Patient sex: M
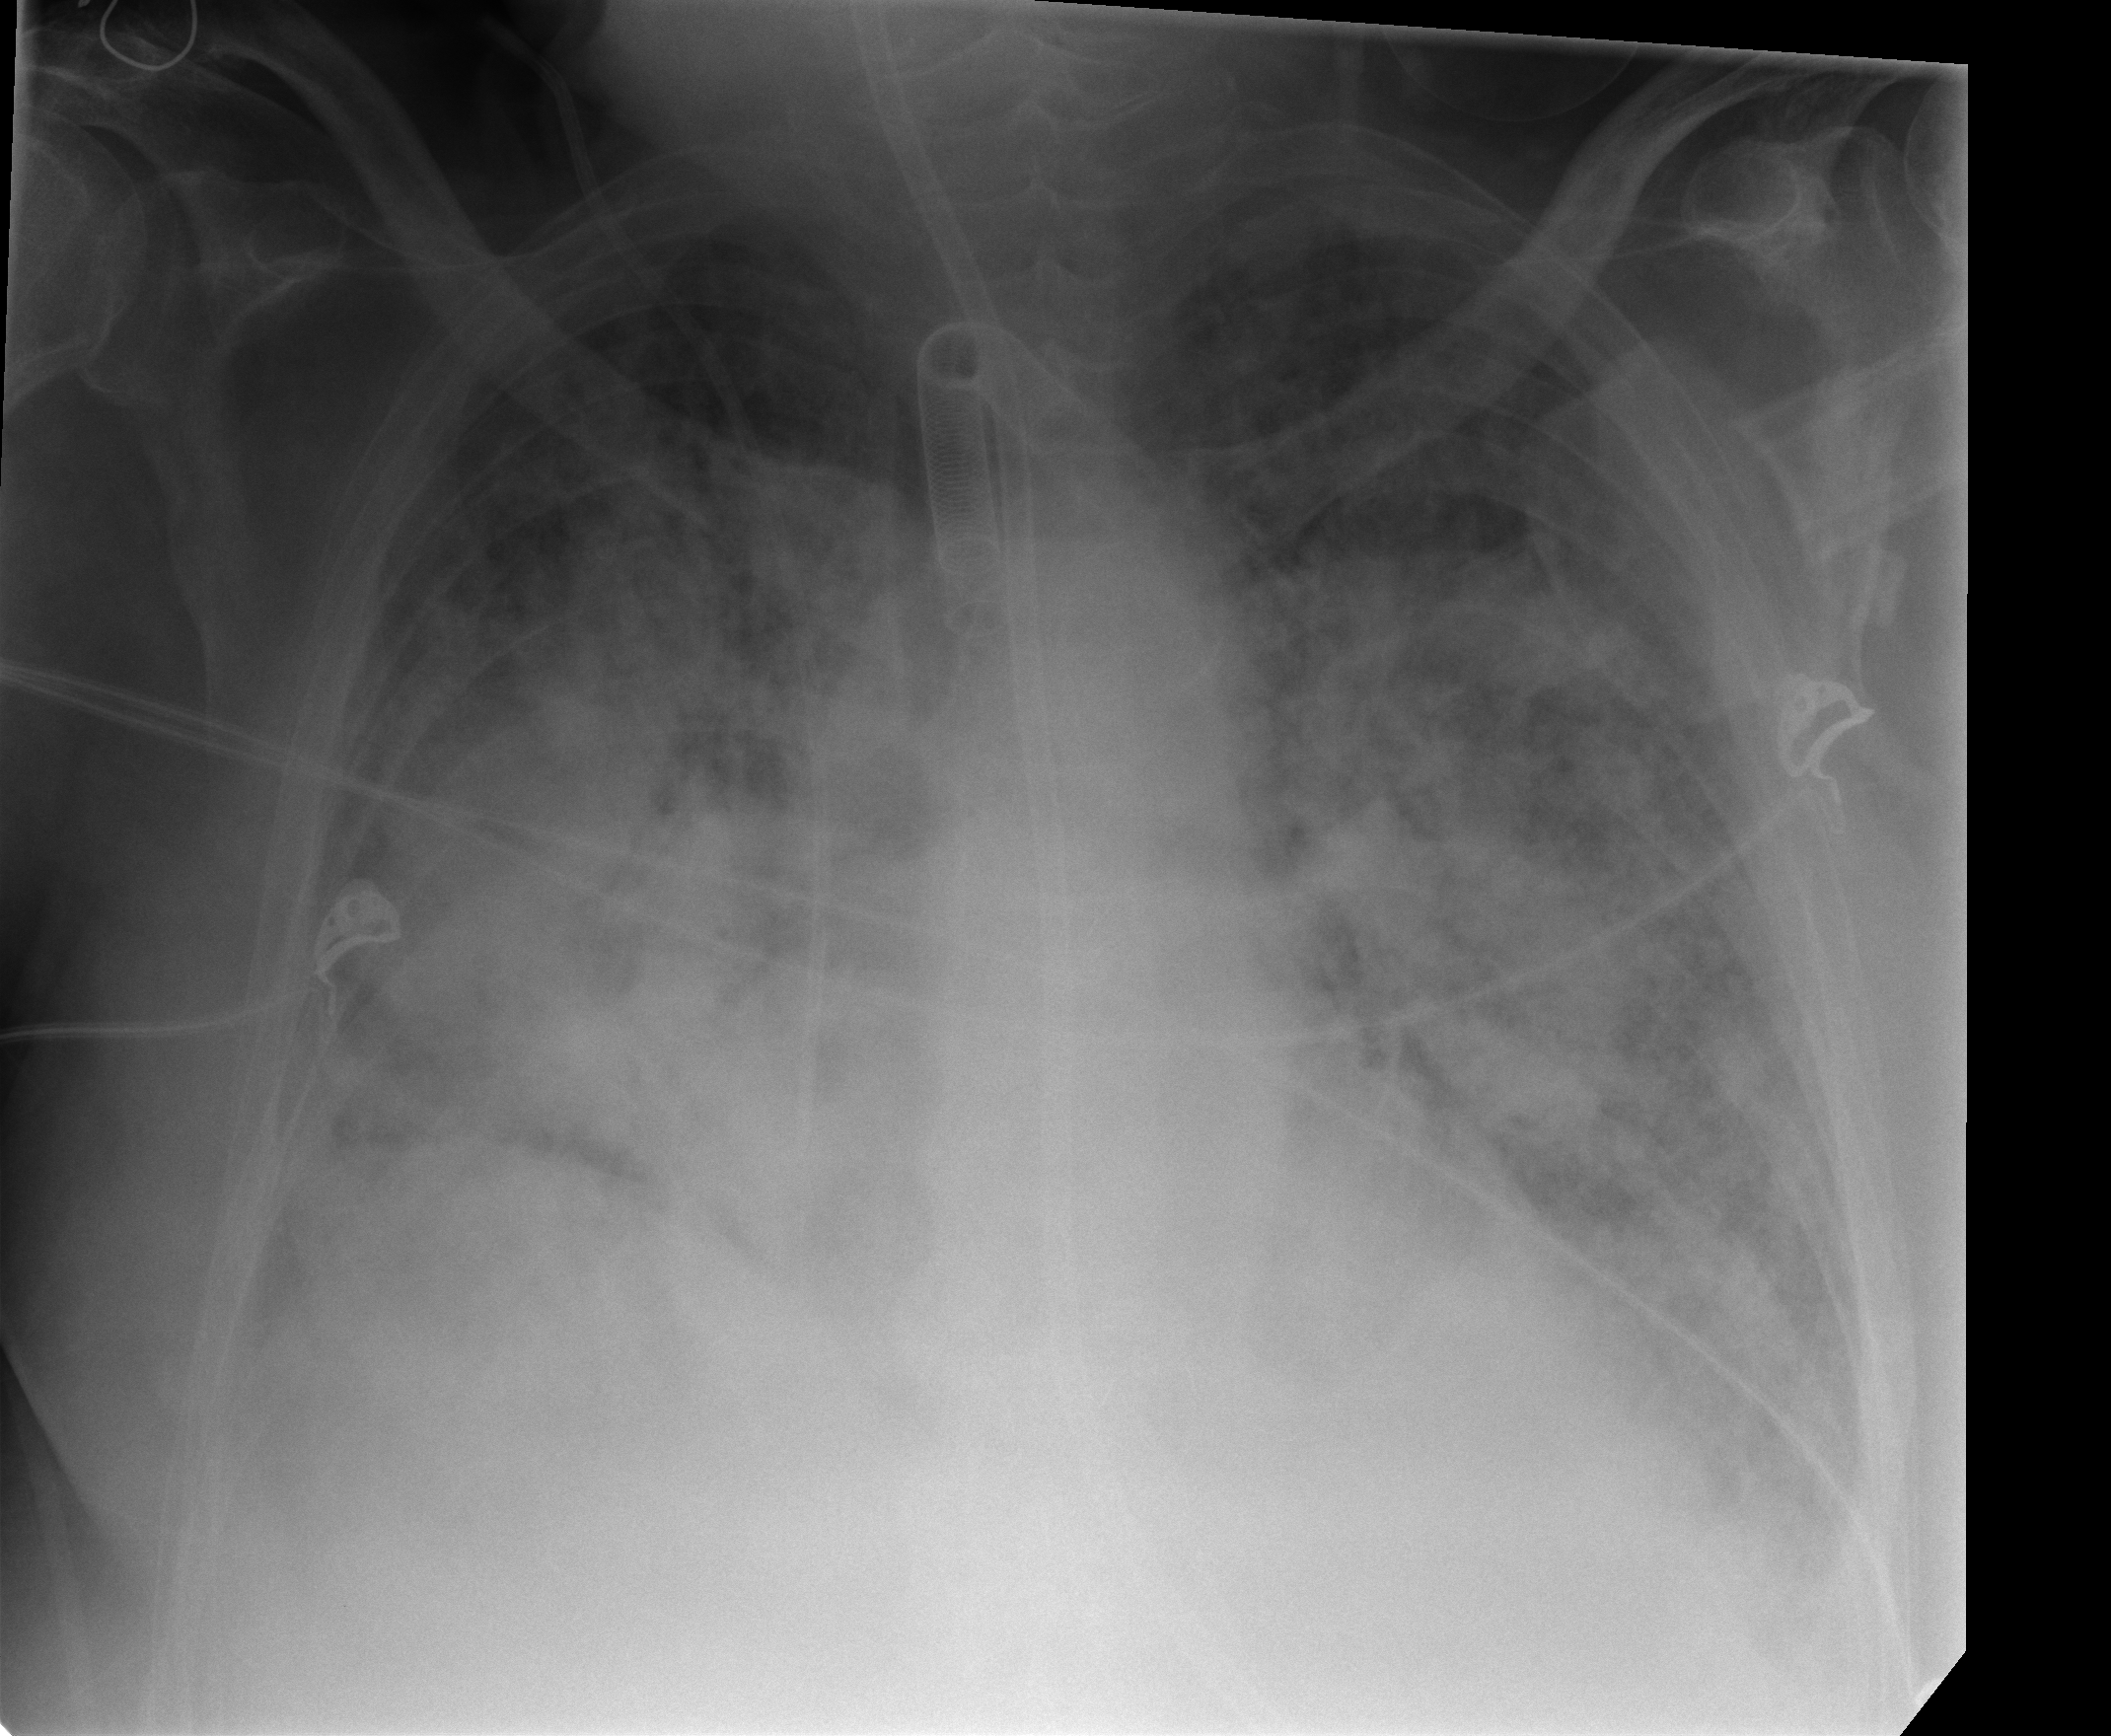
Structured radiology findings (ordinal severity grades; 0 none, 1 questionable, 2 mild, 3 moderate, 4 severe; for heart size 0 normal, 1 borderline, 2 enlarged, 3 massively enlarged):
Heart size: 0
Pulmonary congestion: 0
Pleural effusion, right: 1
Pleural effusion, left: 2
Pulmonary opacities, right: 4
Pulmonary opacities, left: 3
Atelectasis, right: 3
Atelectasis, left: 3